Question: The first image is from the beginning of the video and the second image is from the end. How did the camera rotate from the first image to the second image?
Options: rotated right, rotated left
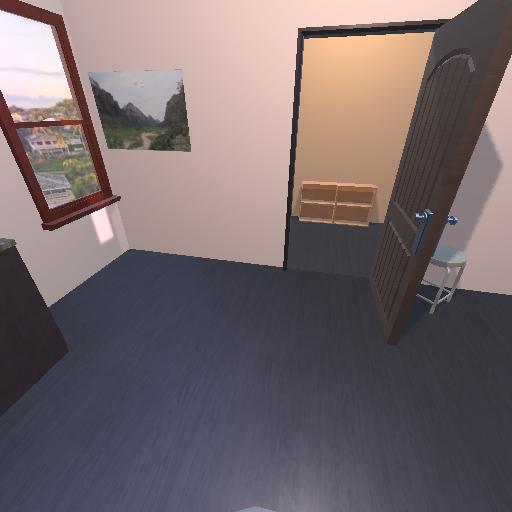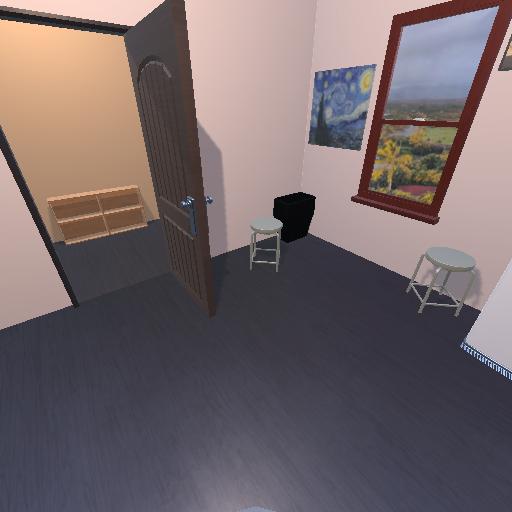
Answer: rotated right